Question: I have the histogram shown below:
In order to get the image data, I used this 'matlab' command: '[h,bins]=hist(data)'
The output that I got was as follows:
'''
h =
221 20 6 4 1 1 2 0 0 1
bins =
Columns 1 through 7
8.2500 24.7500 41.2500 57.7500 74.2500 90.7500 <PHONE>
Columns 8 through 10
<PHONE> <PHONE> <PHONE>
'''
What does 'h' refer to?
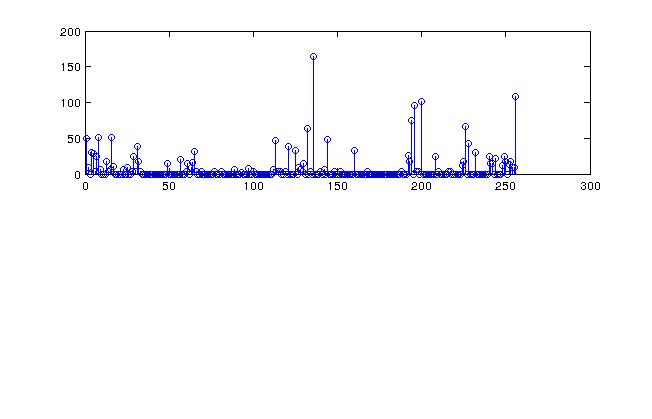
Answer: h is the number of elements of data that fall into the respective bin in the histogram.